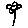
Label: flower